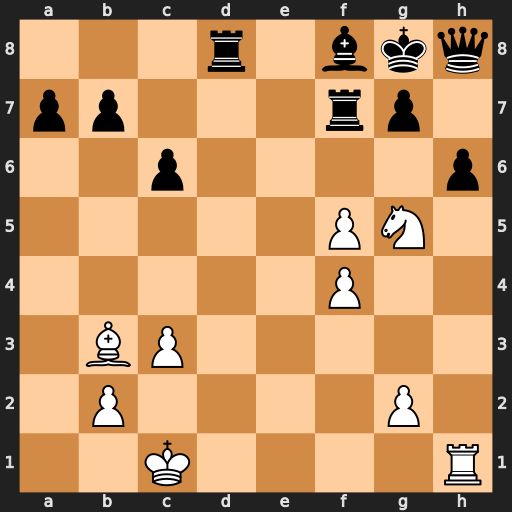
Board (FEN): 3r1bkq/pp3rp1/2p4p/5PN1/5P2/1BP5/1P4P1/2K4R
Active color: w
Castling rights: -
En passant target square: -
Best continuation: Bxf7#